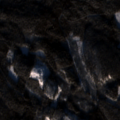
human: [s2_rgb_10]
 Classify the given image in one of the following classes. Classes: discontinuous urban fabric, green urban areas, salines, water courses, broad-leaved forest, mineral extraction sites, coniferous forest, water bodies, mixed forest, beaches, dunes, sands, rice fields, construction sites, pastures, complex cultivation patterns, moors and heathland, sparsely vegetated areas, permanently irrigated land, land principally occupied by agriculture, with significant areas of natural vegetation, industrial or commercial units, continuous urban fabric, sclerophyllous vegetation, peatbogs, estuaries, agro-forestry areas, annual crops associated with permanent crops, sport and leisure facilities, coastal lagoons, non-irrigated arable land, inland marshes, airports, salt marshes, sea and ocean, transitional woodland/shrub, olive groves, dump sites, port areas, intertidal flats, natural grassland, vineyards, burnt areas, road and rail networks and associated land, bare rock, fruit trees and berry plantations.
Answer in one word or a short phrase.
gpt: coniferous forest, mixed forest